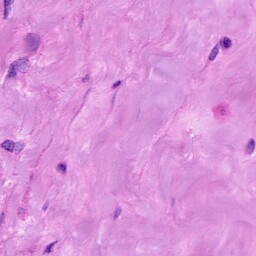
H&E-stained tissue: Breast